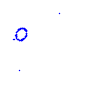
Particle: kaon